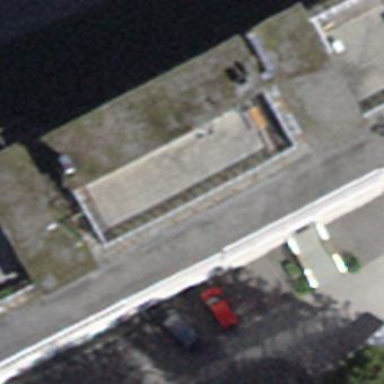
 painted in dark gray color. The building itself has wheat-colored exterior."